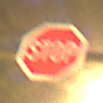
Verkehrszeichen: Stop
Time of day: Night
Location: Outdoor (Urban)
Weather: Clear
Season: NotSpecified
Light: Artificial